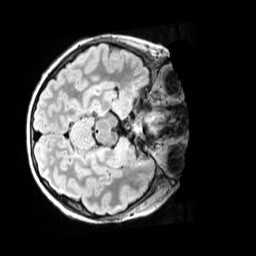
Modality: FLAIR
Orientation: axial
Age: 11
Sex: male
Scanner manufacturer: siemens
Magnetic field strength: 3 T
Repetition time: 5 s
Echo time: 0.388 s